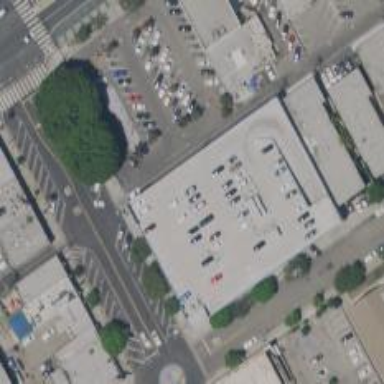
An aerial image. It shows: Post office.